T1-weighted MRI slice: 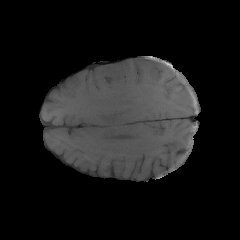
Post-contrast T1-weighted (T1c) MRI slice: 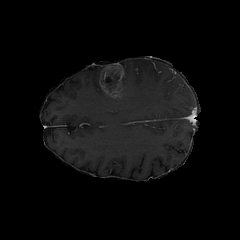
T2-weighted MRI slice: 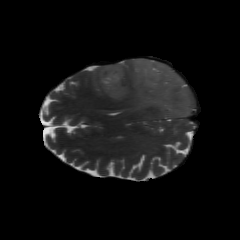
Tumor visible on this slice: yes